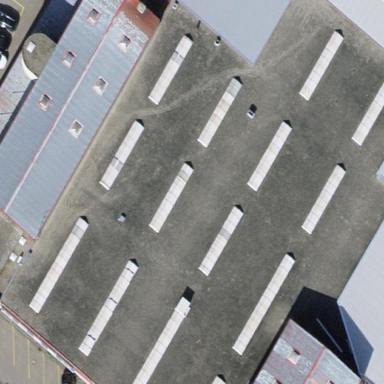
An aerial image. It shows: Commercial building.